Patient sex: F
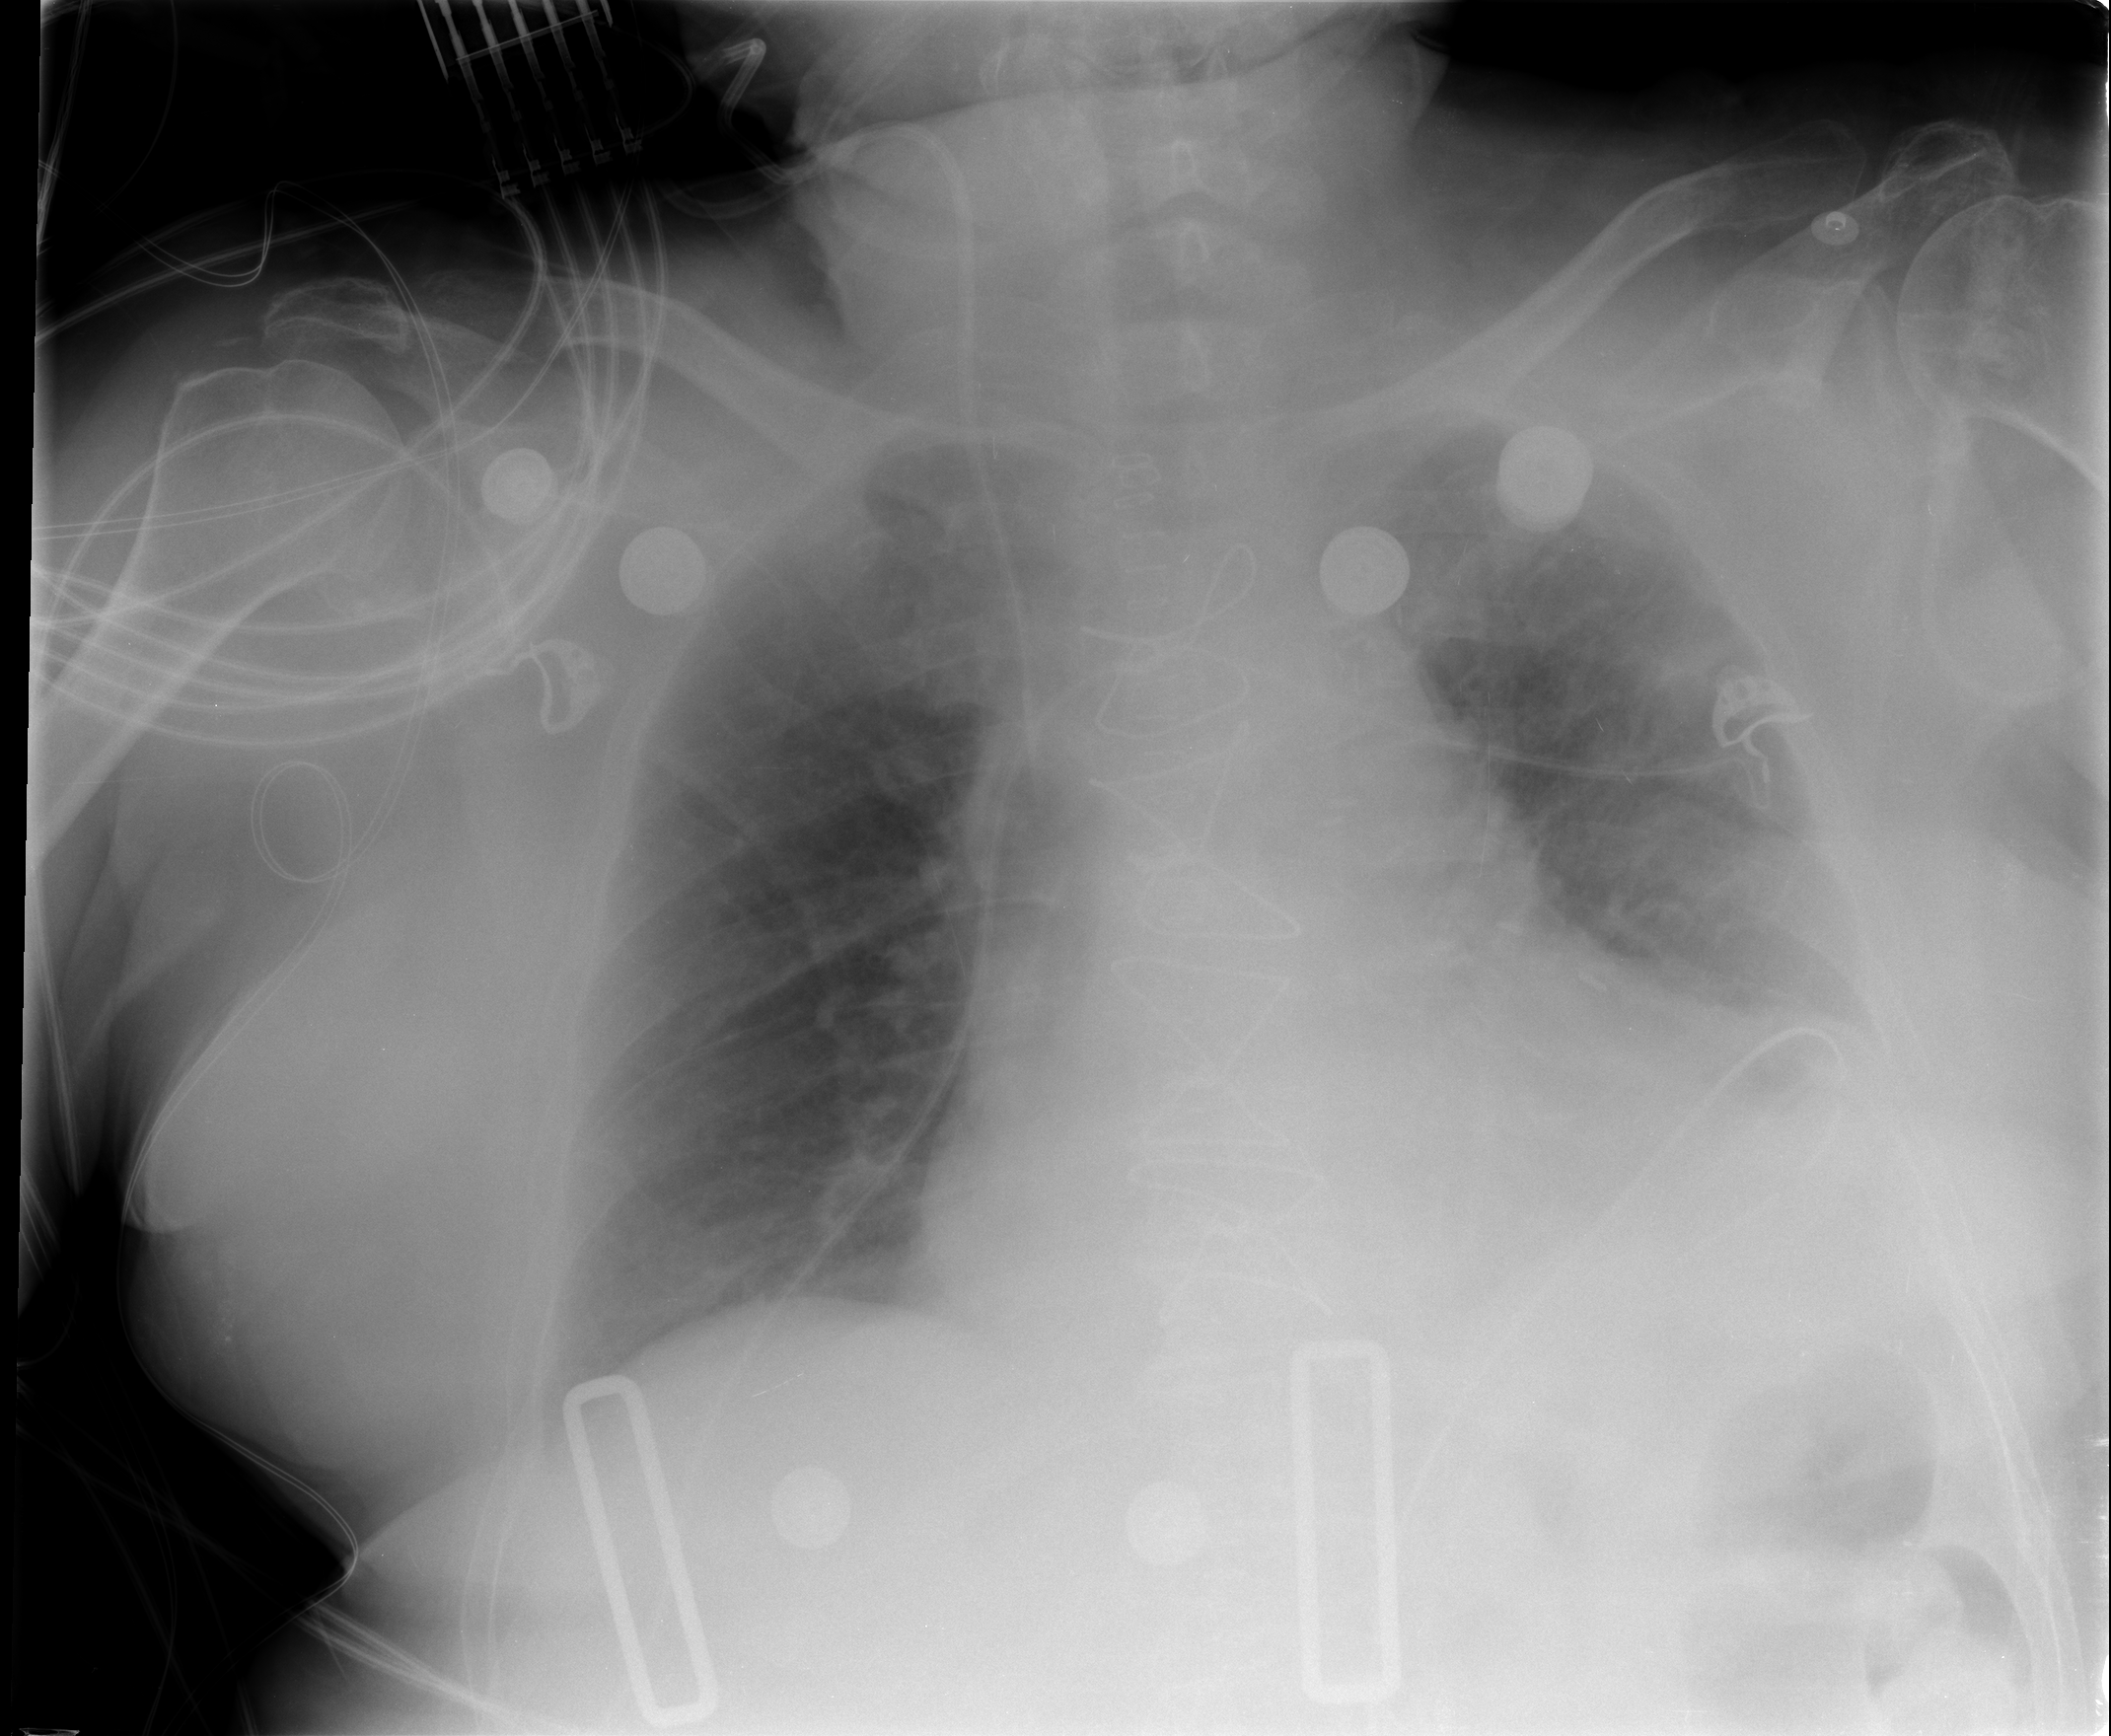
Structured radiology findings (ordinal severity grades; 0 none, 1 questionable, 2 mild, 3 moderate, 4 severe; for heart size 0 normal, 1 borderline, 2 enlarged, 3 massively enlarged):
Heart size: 2
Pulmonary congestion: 2
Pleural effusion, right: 0
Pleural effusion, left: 2
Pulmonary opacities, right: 0
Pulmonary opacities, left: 2
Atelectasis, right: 2
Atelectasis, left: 2